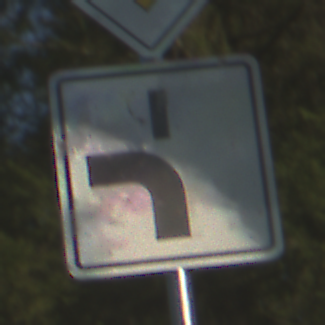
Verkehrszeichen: VerlaufVorfahrtsstrasse5
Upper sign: Vorfahrtsstrasse
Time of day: MorningAfternoon
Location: Outdoor (Nature)
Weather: PartlyCloudy
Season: NotSpecified
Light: Natural